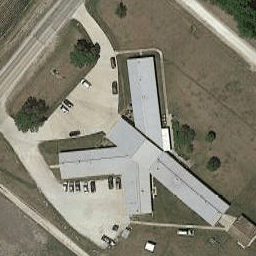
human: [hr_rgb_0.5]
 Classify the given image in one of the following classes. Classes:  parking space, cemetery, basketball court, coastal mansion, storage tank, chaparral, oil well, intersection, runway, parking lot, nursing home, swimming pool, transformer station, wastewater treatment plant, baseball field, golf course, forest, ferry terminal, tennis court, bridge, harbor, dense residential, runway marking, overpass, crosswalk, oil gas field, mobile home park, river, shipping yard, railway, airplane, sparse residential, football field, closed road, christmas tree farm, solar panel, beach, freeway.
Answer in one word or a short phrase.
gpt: nursing home